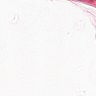
Metastatic tissue present: no